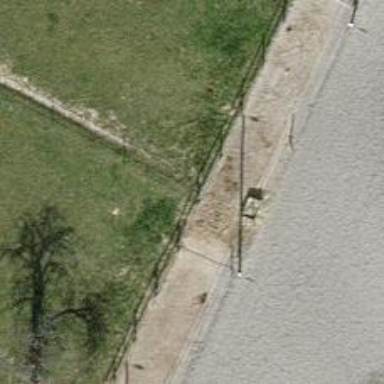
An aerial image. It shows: Fence made of wood.